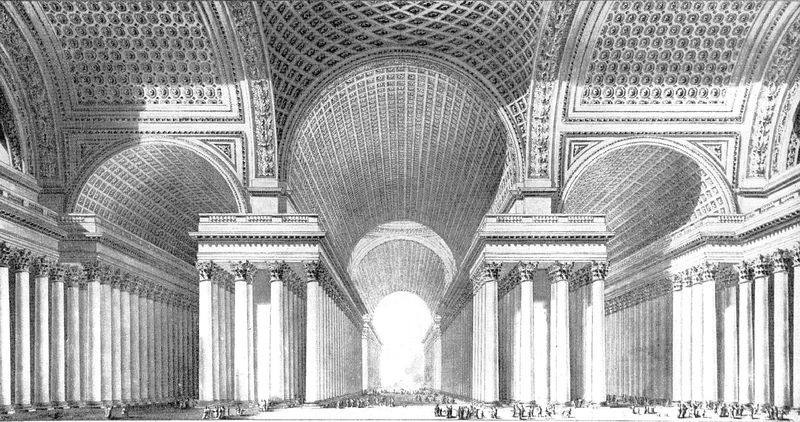
Titel: Entwurf  für die Kirche Madeleine von Boullée
Künstler: Etienne-Louis Boullée
Schlagwörter: menschen, säulen, gebäude, schloss, architektur, kirche, sonne, decke, perspektive, grafik, kuppel, monumental, halle, kolonnade, gewölbe, helligkeit, stich, bahnhof, graphisch, kathedrale, reihen, mittelschiff, kasetten, kassettendecke, deckengemälde, prunk, bau, tonne, wölbung, kasettendach, säulenreihe, kolonnaden, vierung, piranesi, riesig, triumphbögen, überdimensional, monumentalarchitektur, prachtbau, phantasiearchitektur, bombastisch, monuemtnal, licht am ende des tunnels, rundtonne